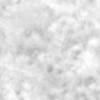
Label: no_change